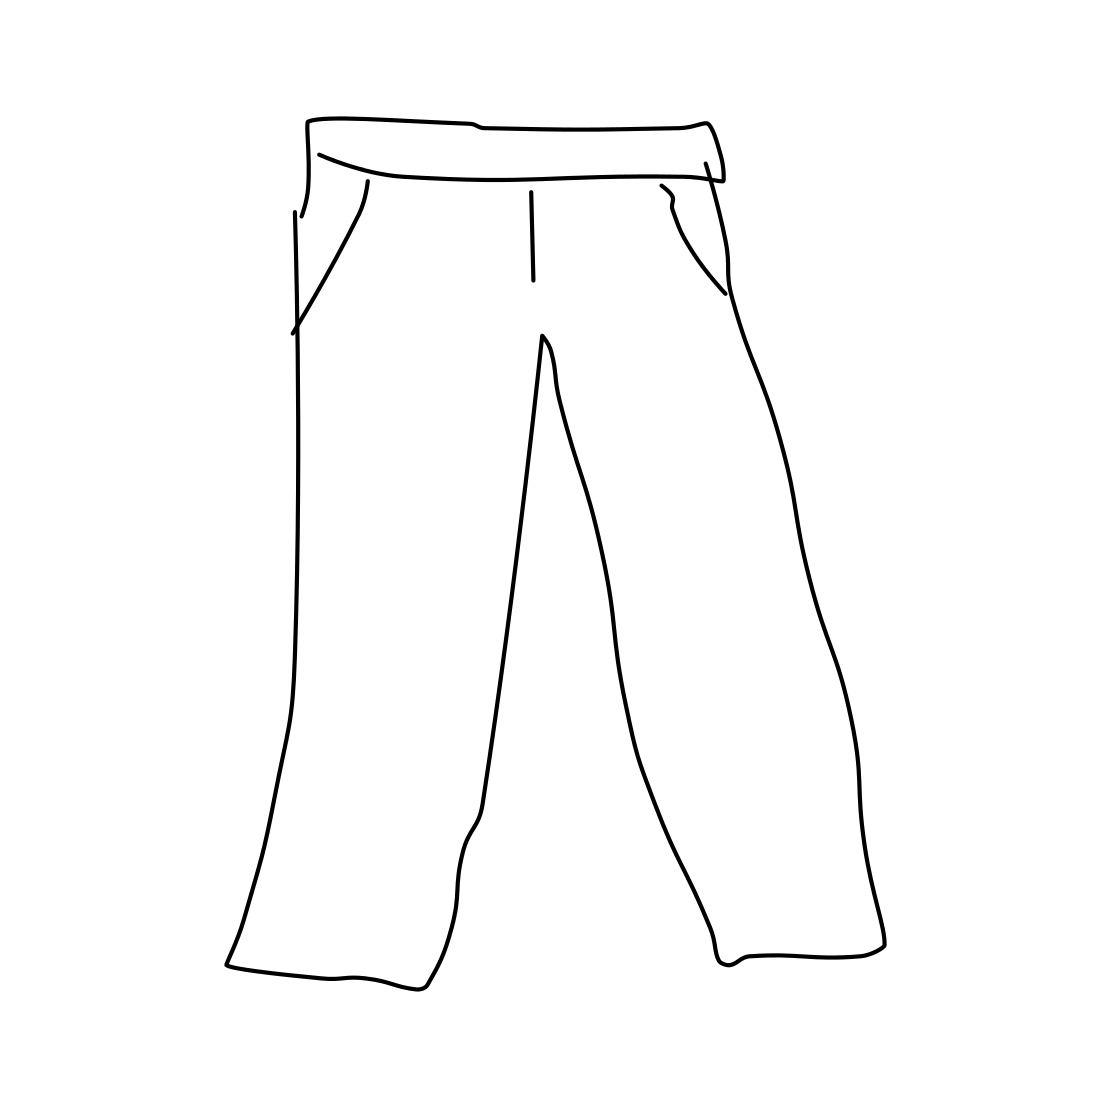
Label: trousers